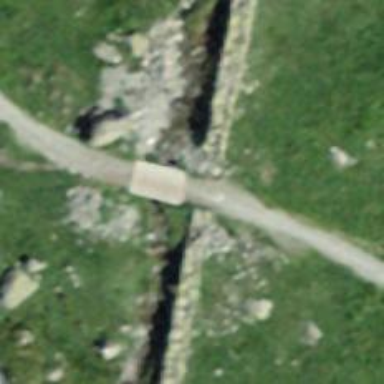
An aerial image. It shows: Culvert tunnel.